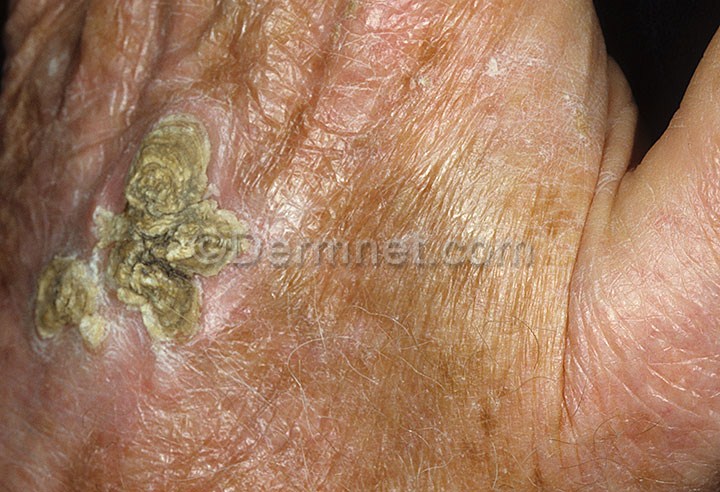
Disease: Actinic Keratosis Basal Cell Carcinoma and other Malignant Lesions